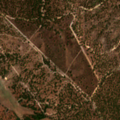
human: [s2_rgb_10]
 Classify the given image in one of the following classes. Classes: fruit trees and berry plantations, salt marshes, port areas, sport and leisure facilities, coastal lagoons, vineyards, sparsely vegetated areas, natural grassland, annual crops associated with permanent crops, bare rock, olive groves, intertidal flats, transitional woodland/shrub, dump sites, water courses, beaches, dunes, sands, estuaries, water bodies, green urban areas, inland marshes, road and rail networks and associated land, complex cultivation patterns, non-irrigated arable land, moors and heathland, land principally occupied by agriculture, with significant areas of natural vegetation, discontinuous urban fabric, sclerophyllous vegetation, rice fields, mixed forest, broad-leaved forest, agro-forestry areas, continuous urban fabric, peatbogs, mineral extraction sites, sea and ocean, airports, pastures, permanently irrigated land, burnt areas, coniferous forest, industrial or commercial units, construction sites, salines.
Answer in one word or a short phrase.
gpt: pastures, broad-leaved forest, mixed forest, transitional woodland/shrub, water bodies